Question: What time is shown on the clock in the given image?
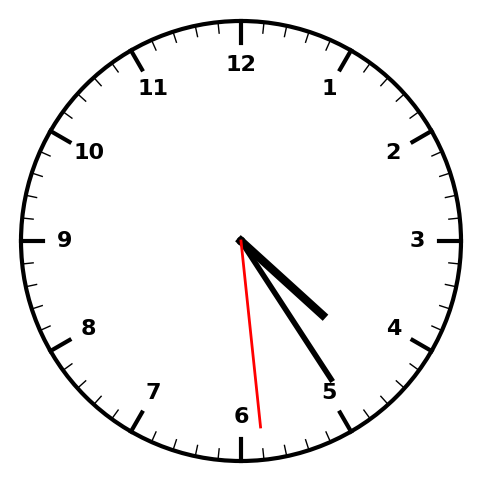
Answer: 04:24:29